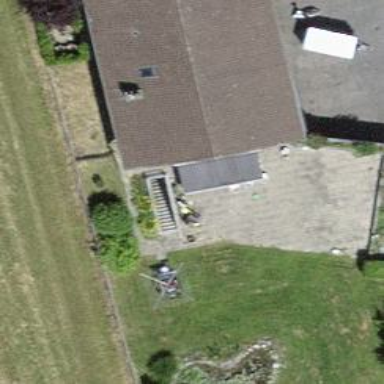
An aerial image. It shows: Simple and straightforward house.